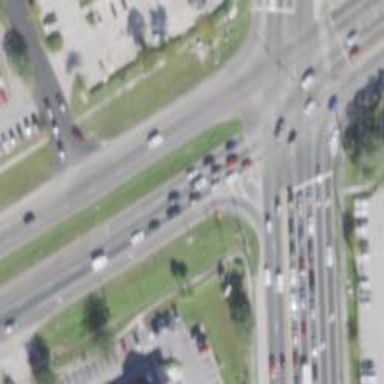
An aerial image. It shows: Trunk link highway.